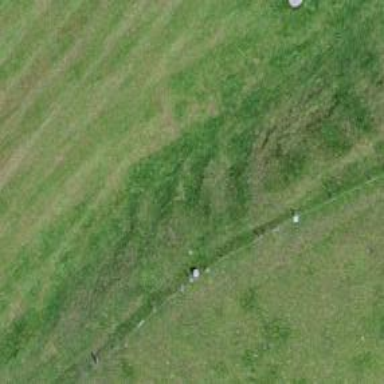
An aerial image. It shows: Grassy path.